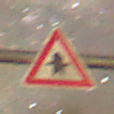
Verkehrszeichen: Vorfahrt
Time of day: Night
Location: Outdoor (Suburban)
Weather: Clear
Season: NotSpecified
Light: Artificial